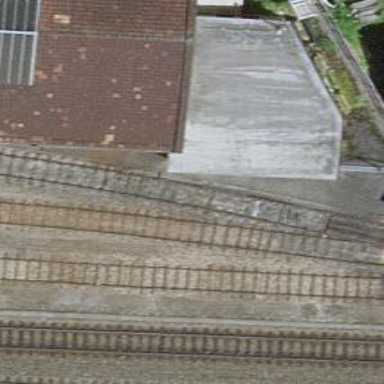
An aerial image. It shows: Yard with single rail track. The railway track is electrified with contact line for service purposes.